Interaction volume radius: 10 \u00c5
Interaction volume height: 10 \u00c5
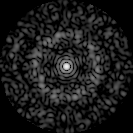
Disorder parameter: 0.8197